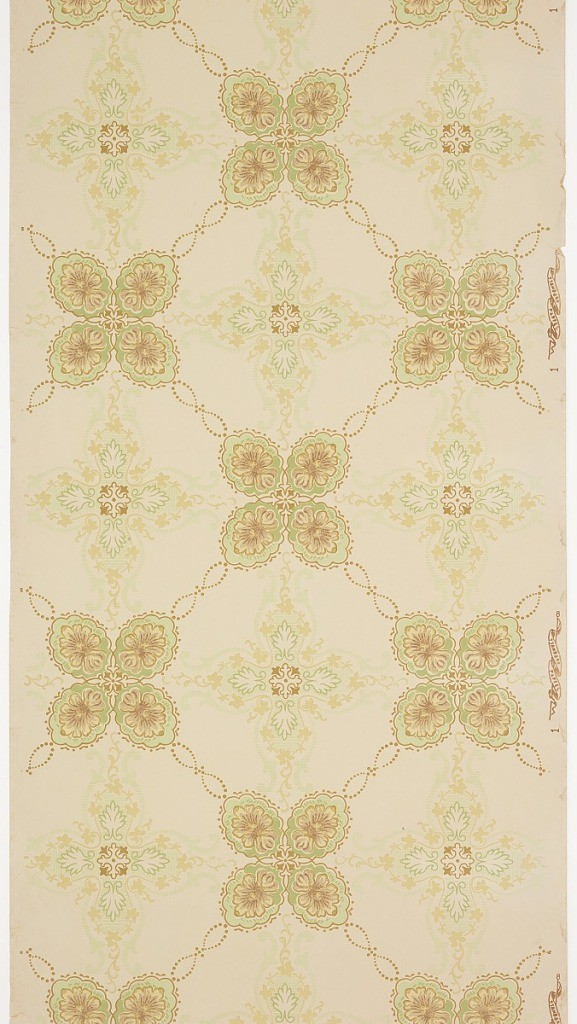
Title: Ceiling paper
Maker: Standard Wall-Paper Company, Standard Wall-Paper Company, Sandy Hill, New York
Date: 1905–1915
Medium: Machine-printed paper
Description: Treillage pattern of intricate four-sided fleurons, with floral vining, beading, and foliate scrolls. Ground is white. Printed in greens, tans, beige, and white.
Printed in selvedge: "Standard Papers 1"